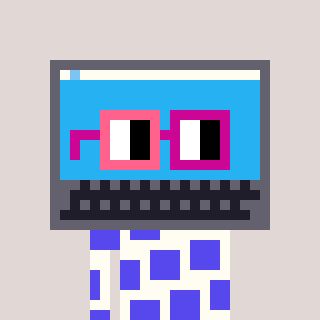
a pixel art character with square pink and red glasses, a laptop-shaped head and a grayscale-colored body on a warm background